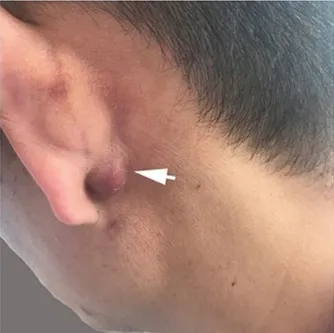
Old and new acneiform folliculitis behind the ears.
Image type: medical_photograph (skin_photograph)